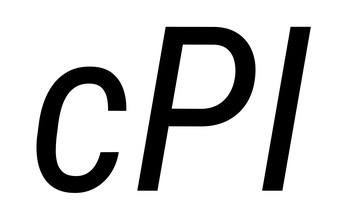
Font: Roboto-Italic_Condensed_Italic